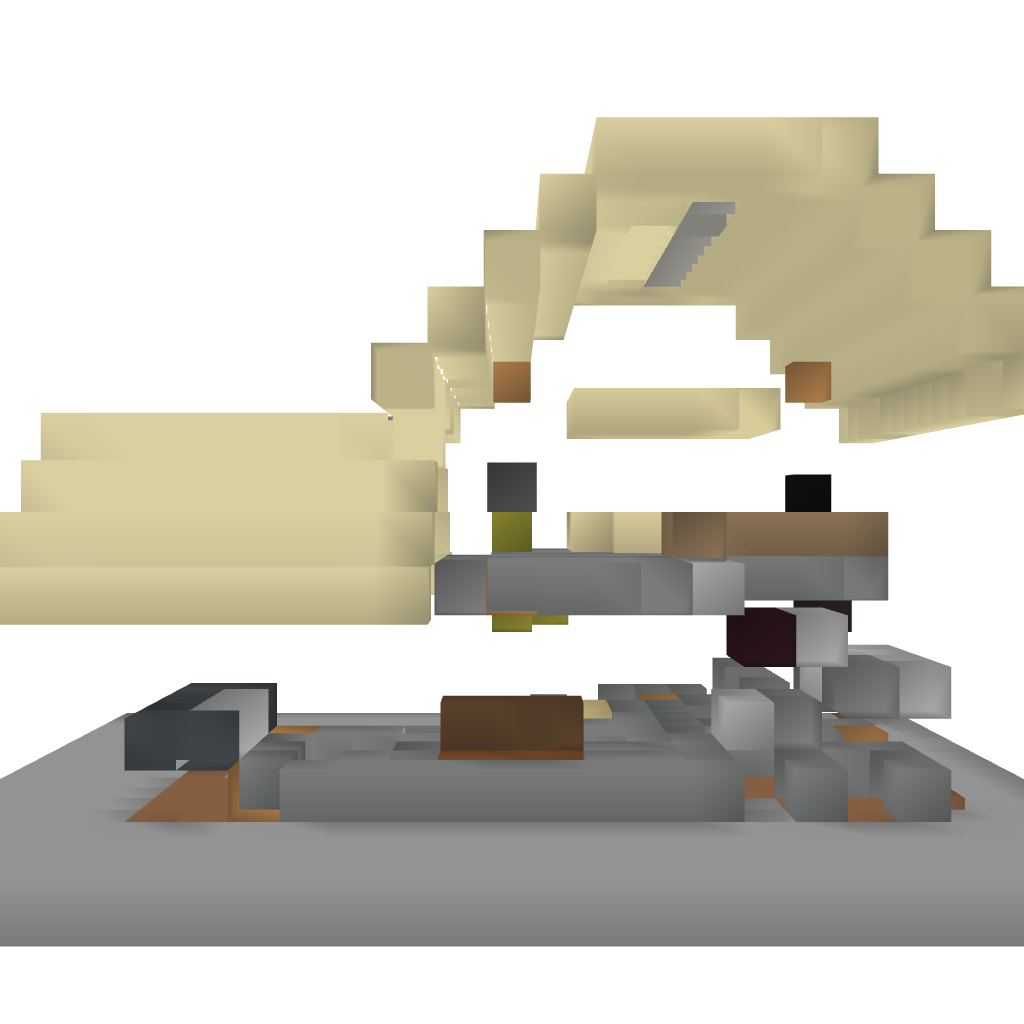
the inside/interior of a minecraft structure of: mansion 2